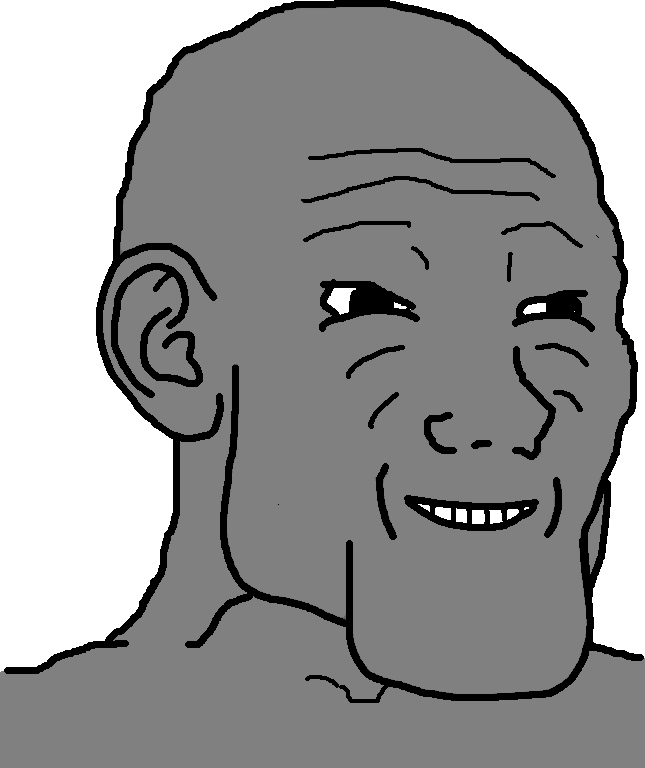
Label: 5_Grey_Chad